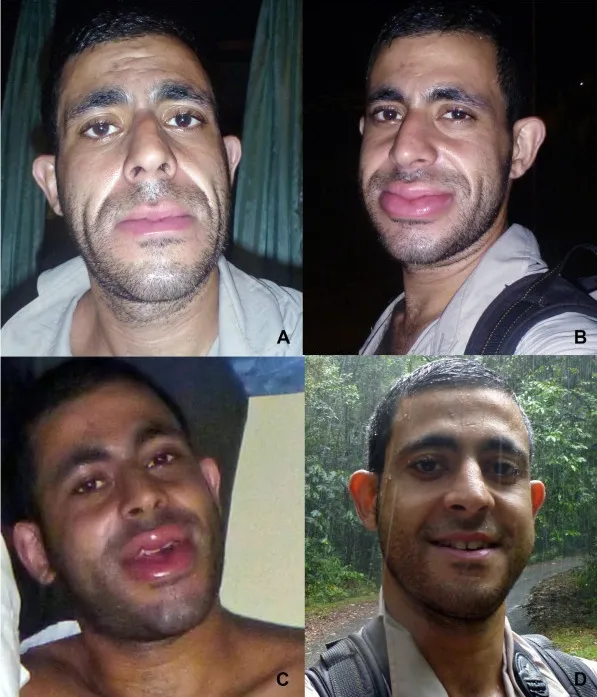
After the bite, the patient showed extreme swelling, worsening over time. (Panel A) 33 minutes after the bite; (Panel B) 54 minutes after the bite; (Panel C) one hour and 39 minutes after the bite; and (Panel D) one week after the bite (photos by G. Madani).
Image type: medical_photograph (oral_photograph)